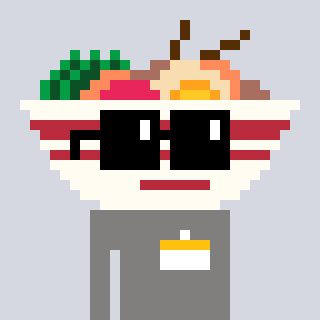
a pixel art character with square black sunglasses, a noodles-shaped head and a bluegrey-colored body on a cool background